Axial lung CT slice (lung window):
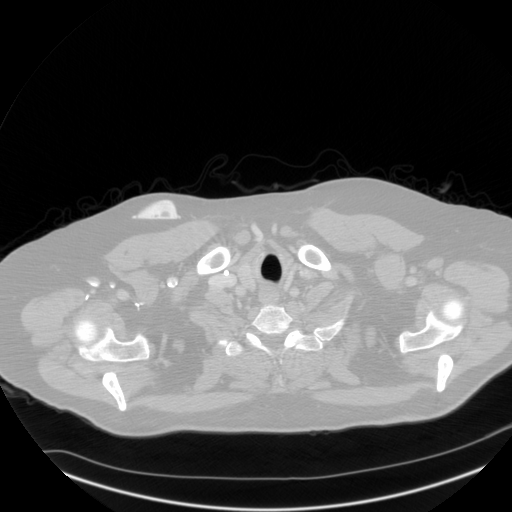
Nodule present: no